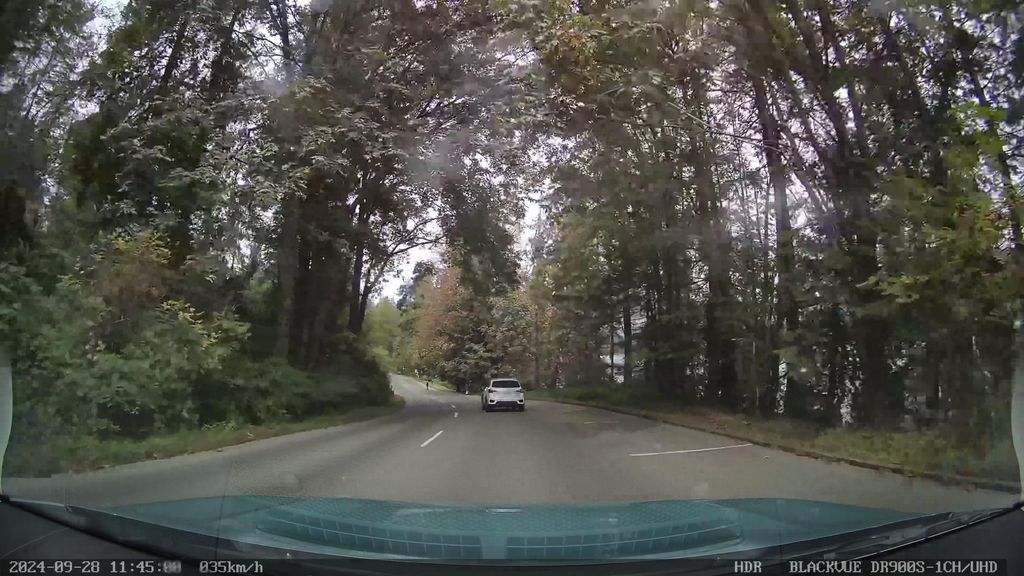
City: vancouver